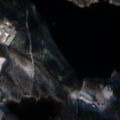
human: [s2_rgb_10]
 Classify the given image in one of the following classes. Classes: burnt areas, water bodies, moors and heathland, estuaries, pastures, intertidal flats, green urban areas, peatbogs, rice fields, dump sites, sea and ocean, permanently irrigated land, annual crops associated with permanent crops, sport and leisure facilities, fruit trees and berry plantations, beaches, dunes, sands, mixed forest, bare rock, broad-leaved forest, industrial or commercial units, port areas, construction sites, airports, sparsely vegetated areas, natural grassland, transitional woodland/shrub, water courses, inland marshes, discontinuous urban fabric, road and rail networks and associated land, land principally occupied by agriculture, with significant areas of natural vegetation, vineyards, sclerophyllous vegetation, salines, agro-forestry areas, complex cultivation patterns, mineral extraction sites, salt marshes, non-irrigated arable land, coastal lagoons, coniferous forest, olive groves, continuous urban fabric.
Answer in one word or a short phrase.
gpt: non-irrigated arable land, coniferous forest, mixed forest, water bodies